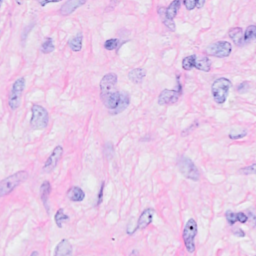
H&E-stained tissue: Breast